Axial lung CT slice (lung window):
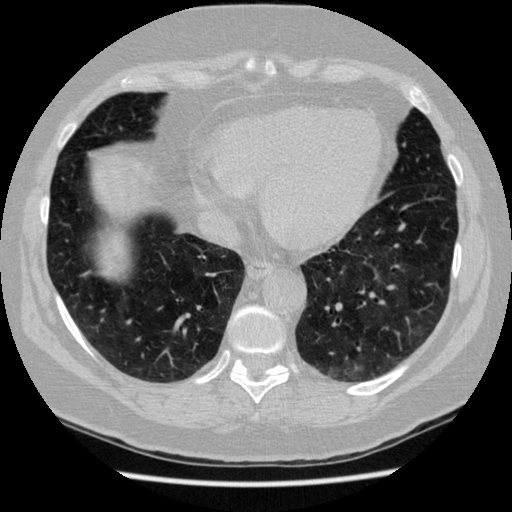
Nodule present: no